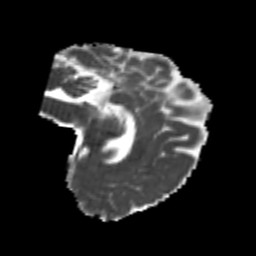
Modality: MD
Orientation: sagittal
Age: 26
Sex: female
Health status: healthy
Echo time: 0.074 s